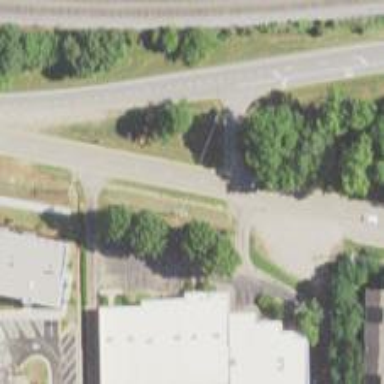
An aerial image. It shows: Asphalt road with primary link designation.